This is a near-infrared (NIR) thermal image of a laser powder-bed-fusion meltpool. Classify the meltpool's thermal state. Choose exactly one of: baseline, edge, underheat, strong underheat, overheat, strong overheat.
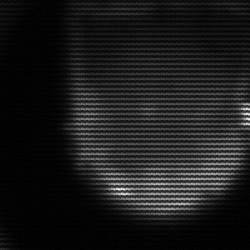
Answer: edge